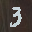
Label: 3